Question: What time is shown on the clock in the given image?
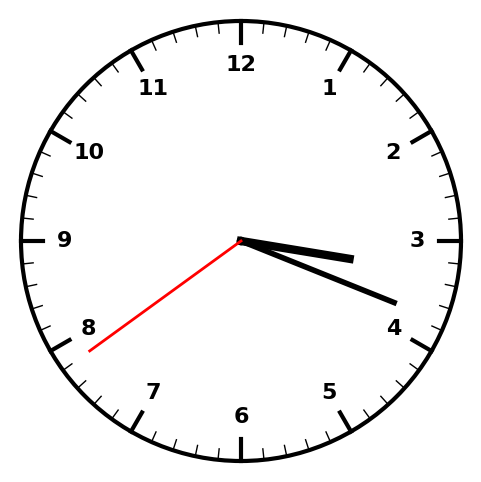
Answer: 03:18:39